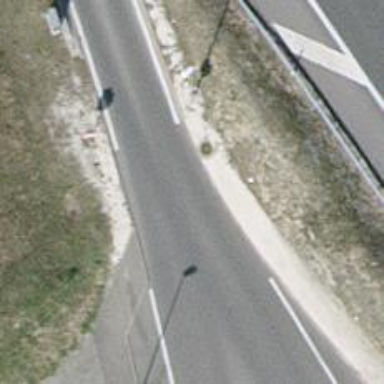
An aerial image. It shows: Asphalt service road.